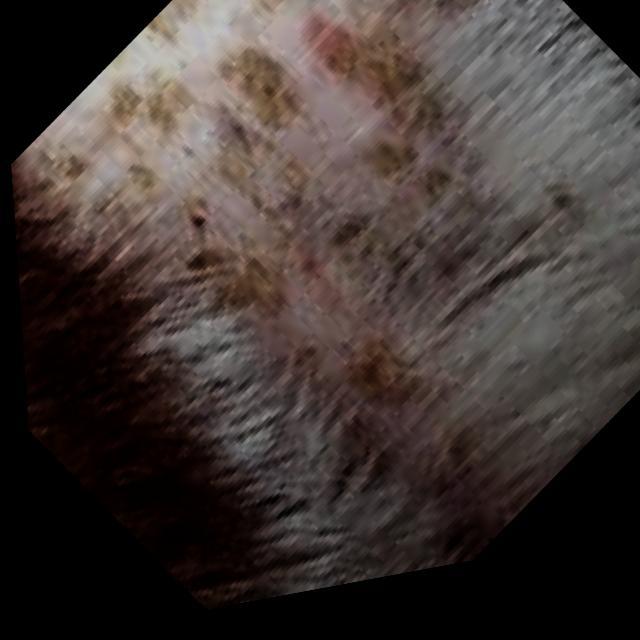
Canine hypersensitivity reaction — allergic skin response with urticaria, erythema, pruritus, and angioedema. May be food, environmental, or flea allergy related.